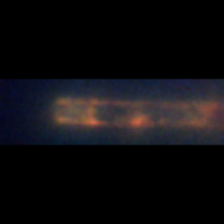
Taxon: Chaetoceros
Group: Diatoms